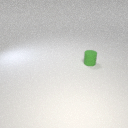
small green rubber cylinder